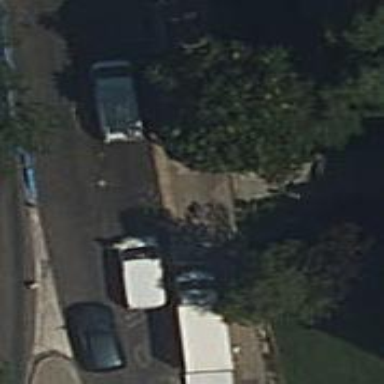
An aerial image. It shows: Bicycle rental service.